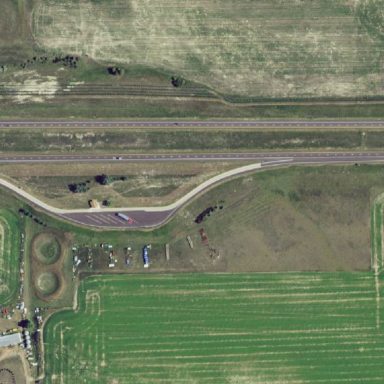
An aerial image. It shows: Rest area along the road.